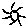
Label: sun